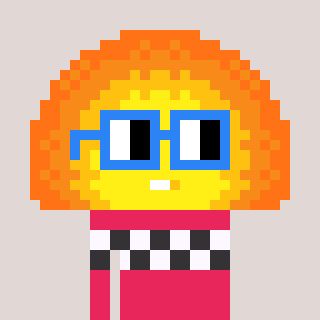
a pixel art character with square blue glasses, a sunset-shaped head and a redpinkish-colored body on a warm background